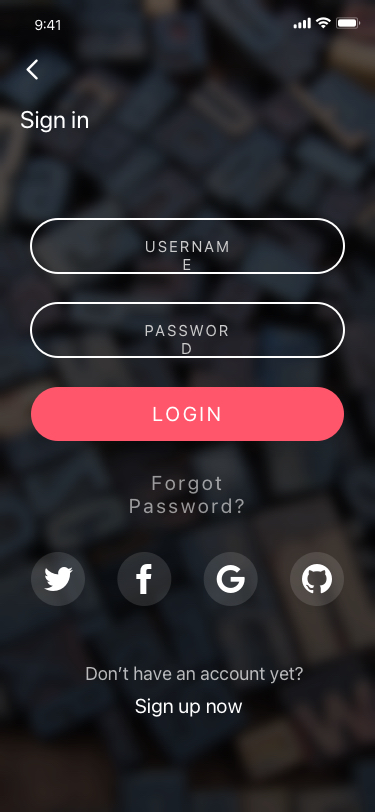
Text in this UI design:
Sign in
Username
Password
Login
Forgot Password?
Don’t have an account yet?
Sign up now